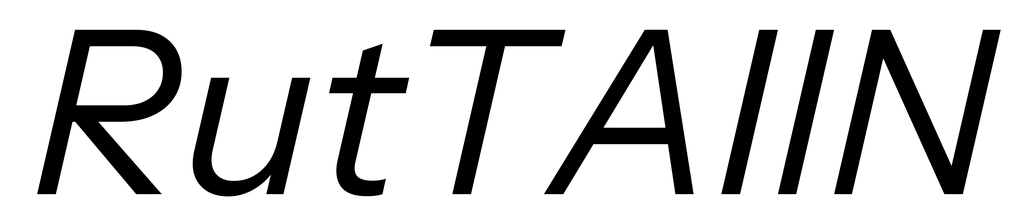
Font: InstrumentSans-Italic_Italic